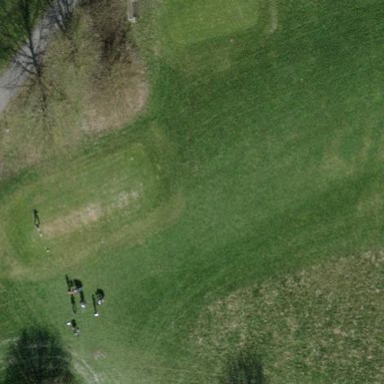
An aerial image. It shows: Golf tee on grassy land.